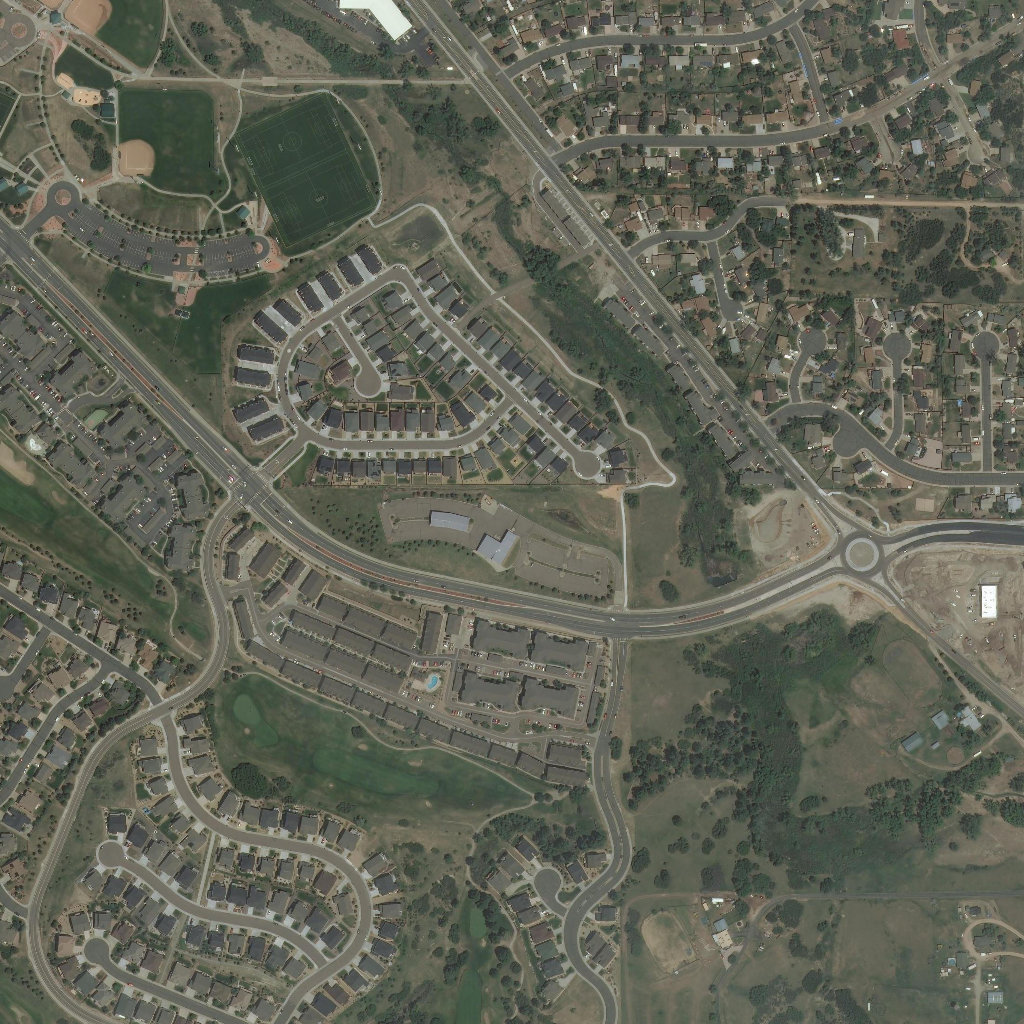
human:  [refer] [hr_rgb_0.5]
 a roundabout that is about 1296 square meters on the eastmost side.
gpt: <box>[[81, 51, 86, 56, 0]]</box>

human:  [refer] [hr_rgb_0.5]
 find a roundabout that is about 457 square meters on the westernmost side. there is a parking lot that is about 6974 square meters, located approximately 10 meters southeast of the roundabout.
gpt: <box>[[4, 17, 7, 20, 0]]</box>